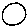
Label: circle